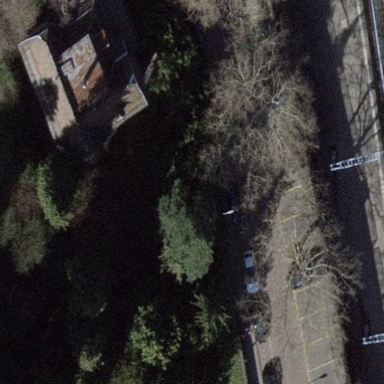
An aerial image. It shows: Parking lane area.